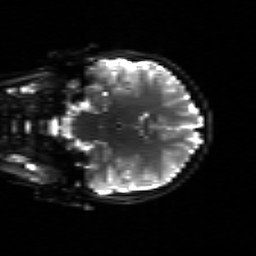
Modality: sbref
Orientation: coronal
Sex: female
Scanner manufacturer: siemens
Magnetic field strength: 3 T
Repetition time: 5 s
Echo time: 0.071 s